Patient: sex M, age 61
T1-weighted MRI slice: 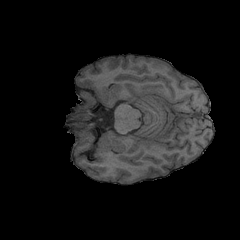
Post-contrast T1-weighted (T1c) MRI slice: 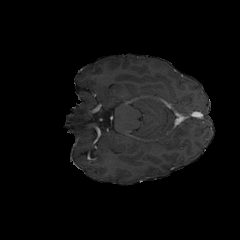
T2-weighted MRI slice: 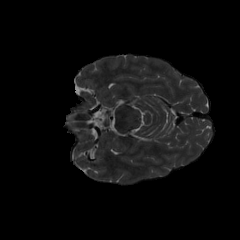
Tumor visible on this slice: no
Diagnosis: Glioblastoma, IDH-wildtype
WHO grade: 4